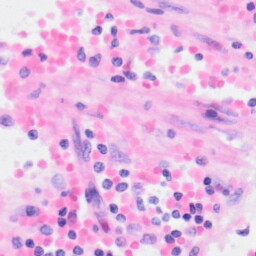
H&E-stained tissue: Kidney